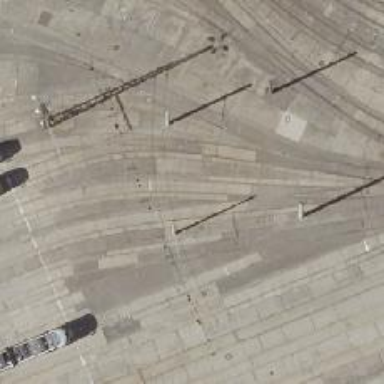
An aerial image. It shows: Tram railway yard with electrified contact lines.